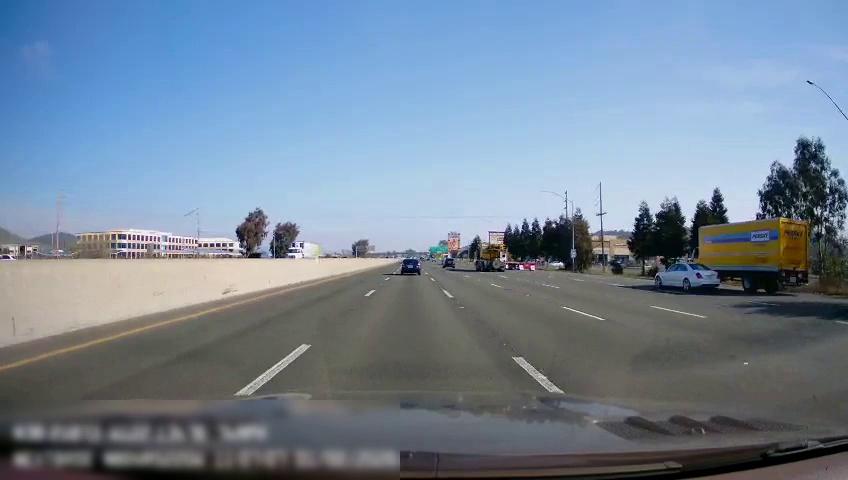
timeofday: Day
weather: Sunny
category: Drivable Space
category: Vehicles | Car
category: Vehicles | Other LV
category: Vehicles | Other LV
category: Vehicles | SUV
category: Vehicles | Other LV
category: Vehicles | Car
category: Vehicles | Other LV
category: Lanes | Current Lane
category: Lanes | Alternate Lane
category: Lanes | Current Lane
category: Lanes | Alternate Lane
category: Lanes | Alternate Lane
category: Lanes | Alternate Lane
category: Traffic | Signs